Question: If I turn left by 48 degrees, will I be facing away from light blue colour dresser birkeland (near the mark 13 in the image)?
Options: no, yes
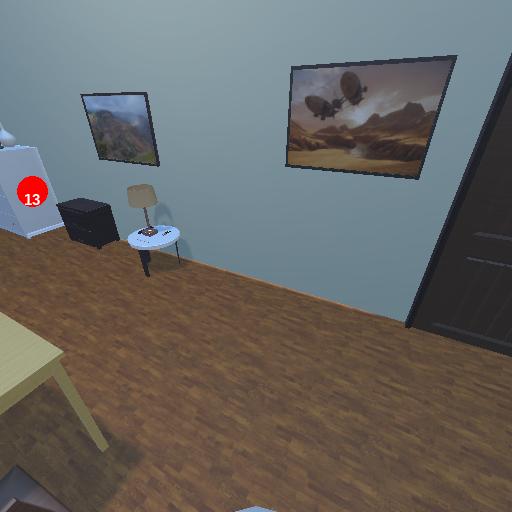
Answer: no